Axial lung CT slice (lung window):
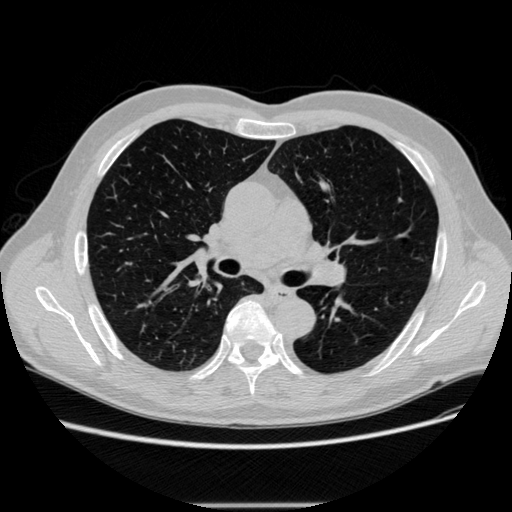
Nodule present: no